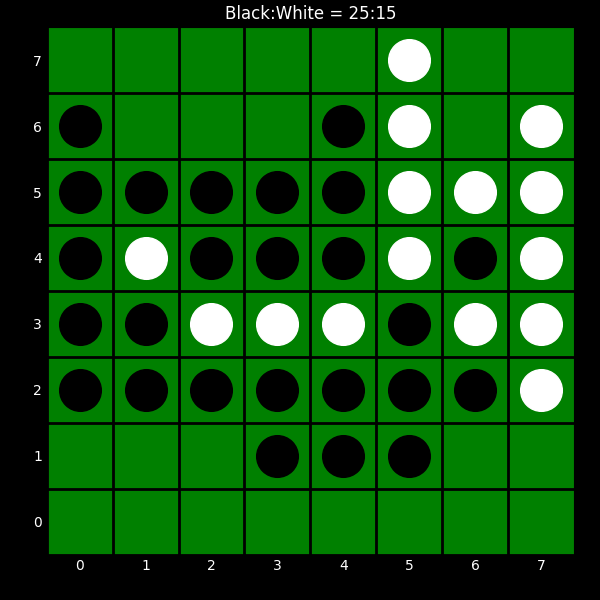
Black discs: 25
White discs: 15